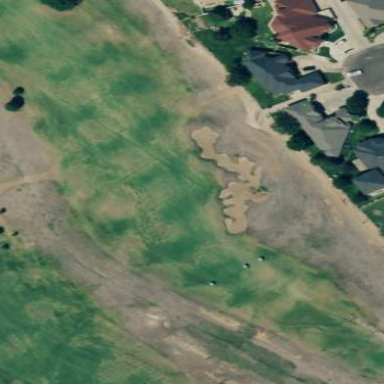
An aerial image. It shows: Well-maintained grassy area designated as golf fairway.